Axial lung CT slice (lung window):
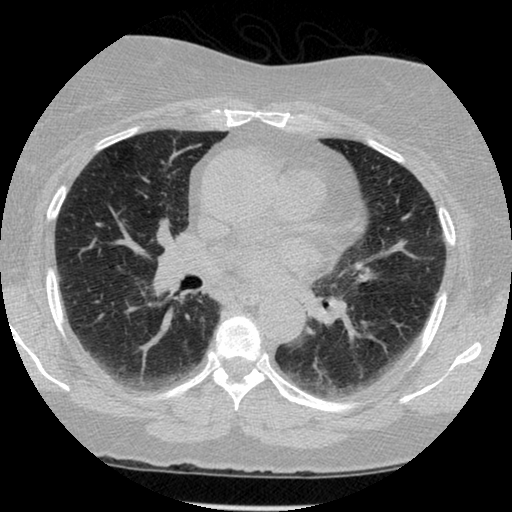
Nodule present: no